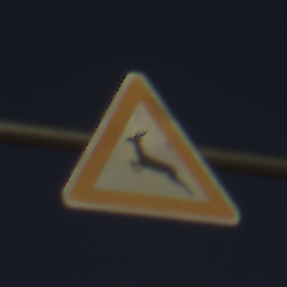
Verkehrszeichen: WildwechselRechts
Umgebung: Outdoor, Nature
Tageszeit: SunriseSunset
Wetter: Clear
Licht: Natural
Jahreszeit: NotSpecified
Kontrast: HighContrast